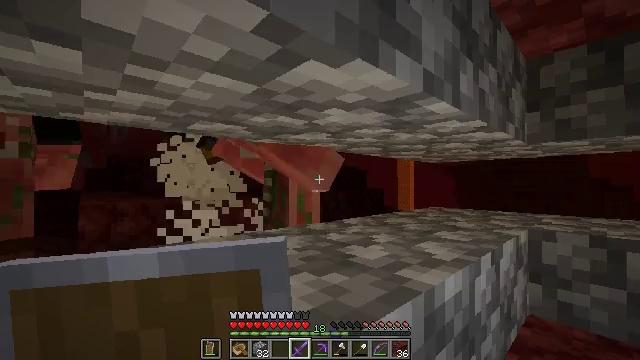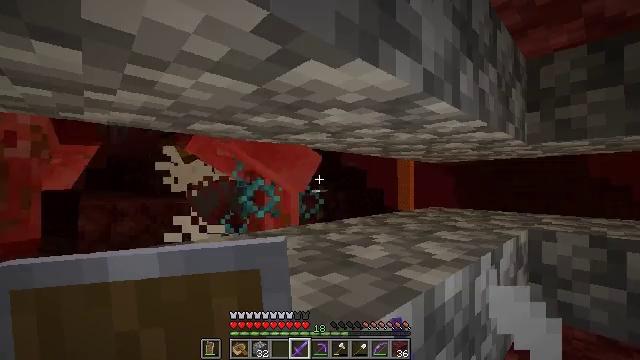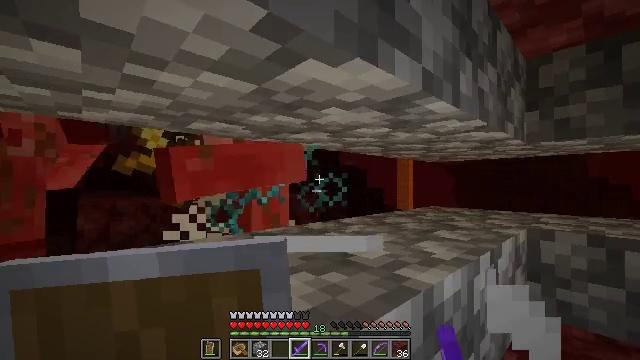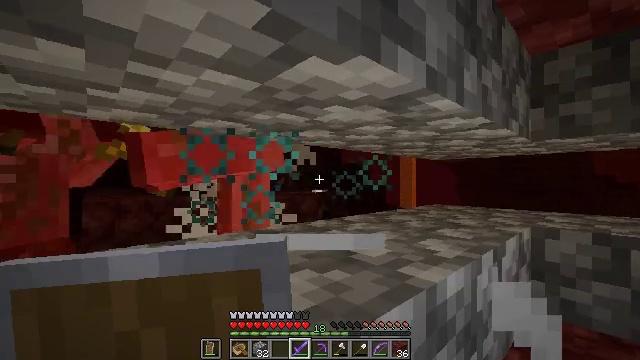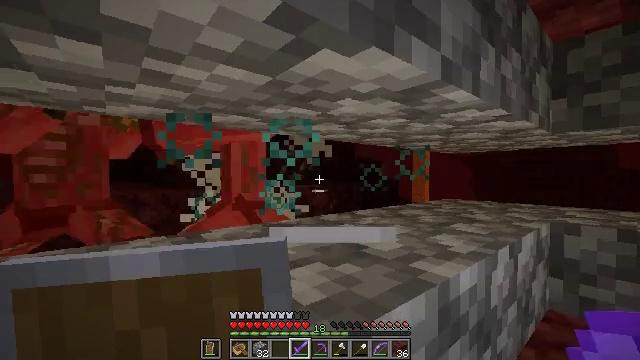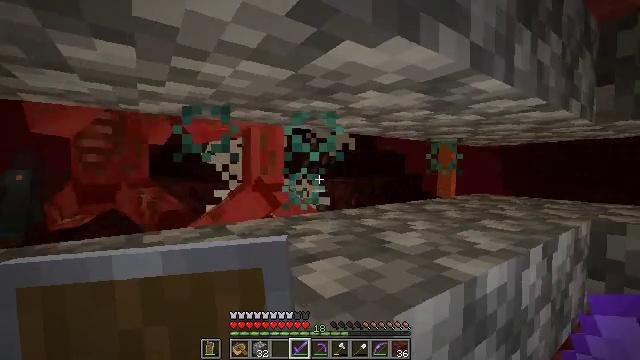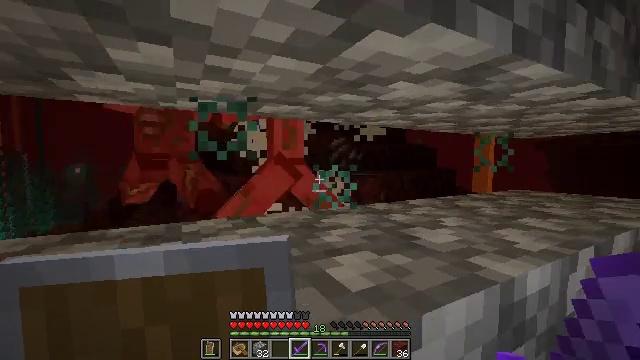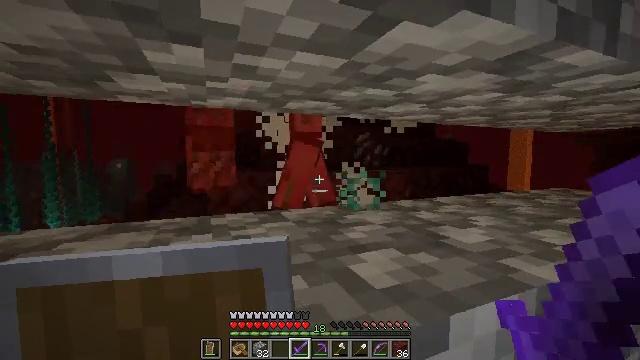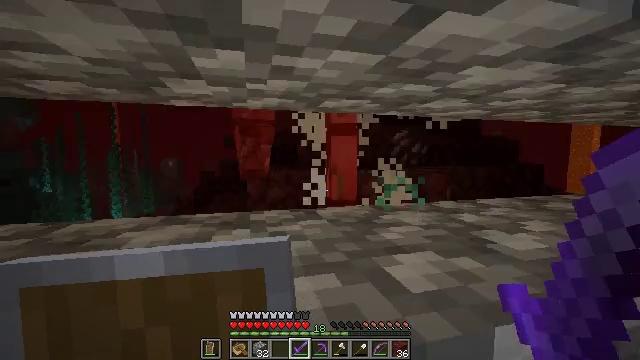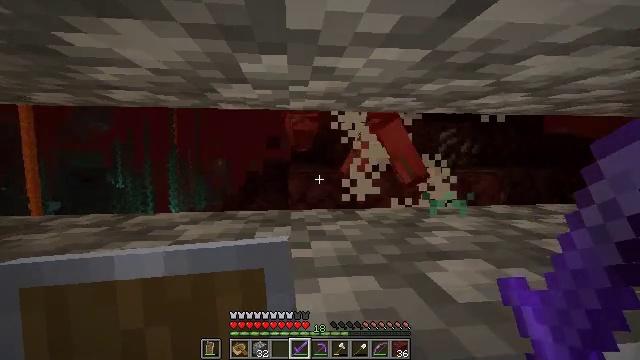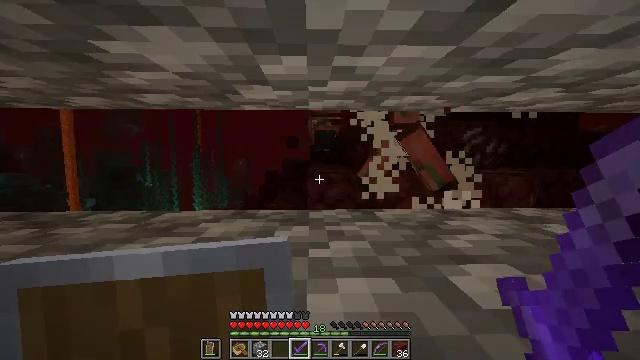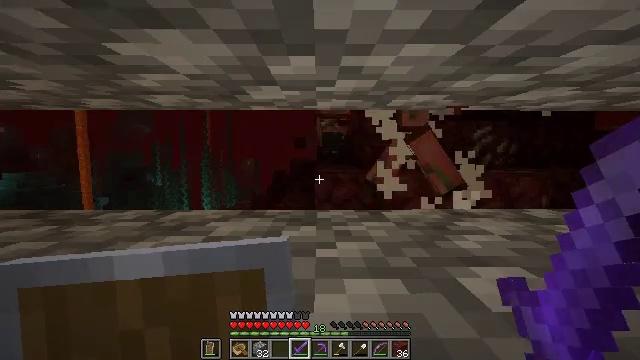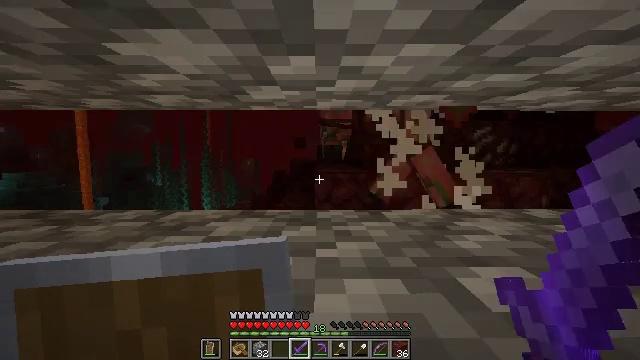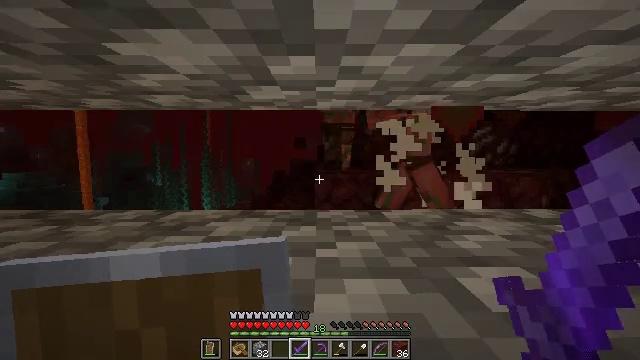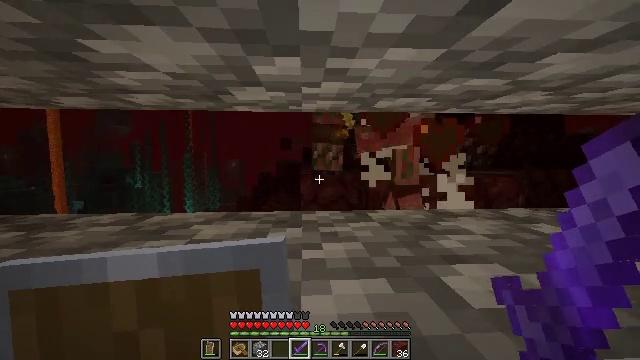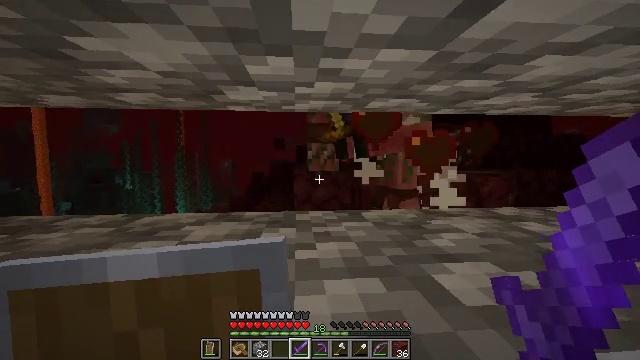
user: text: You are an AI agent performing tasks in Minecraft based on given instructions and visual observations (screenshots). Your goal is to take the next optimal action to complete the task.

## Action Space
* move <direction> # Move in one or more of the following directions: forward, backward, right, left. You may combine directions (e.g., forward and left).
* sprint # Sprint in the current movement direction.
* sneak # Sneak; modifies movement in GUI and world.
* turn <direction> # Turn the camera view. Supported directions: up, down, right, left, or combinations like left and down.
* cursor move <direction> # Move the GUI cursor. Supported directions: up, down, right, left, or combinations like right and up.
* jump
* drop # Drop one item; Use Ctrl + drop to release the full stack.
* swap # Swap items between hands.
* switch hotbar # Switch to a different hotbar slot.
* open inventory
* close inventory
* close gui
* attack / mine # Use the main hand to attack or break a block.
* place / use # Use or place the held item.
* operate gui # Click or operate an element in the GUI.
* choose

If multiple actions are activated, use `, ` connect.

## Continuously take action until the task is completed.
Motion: motion action
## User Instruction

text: Hunt the zombified piglin.
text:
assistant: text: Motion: sneak
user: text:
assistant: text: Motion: sneak
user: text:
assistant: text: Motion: sneak
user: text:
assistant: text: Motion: sneak, turn left and down
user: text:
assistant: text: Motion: sneak, turn left and down
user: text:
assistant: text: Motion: sneak, turn left and down
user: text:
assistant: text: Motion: sneak, turn left
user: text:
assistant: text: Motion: sneak, turn left
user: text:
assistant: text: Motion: sneak, turn left
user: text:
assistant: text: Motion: sneak, turn left
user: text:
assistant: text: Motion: sneak, turn left
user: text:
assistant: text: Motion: sneak
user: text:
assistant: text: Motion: sneak
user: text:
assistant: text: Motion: sneak, turn right
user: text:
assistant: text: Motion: sneak, turn right
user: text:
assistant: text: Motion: sneak
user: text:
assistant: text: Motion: sneak
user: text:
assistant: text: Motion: sneak
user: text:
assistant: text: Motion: sneak
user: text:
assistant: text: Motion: sneak
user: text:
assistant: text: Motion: sneak
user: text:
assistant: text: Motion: sneak
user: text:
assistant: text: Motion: sneak
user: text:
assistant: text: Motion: sneak
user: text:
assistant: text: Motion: sneak
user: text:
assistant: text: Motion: sneak
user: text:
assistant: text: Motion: sneak
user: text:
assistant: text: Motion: sneak
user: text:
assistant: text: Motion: sneak
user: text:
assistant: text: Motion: sneak